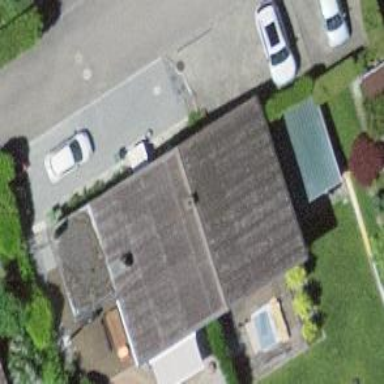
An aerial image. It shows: Residential building.